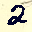
Label: 2